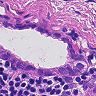
Metastatic tissue present: yes